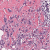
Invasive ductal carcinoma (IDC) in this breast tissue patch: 1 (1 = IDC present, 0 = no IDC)